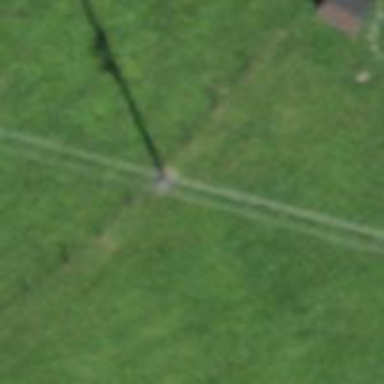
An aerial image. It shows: Power pole.